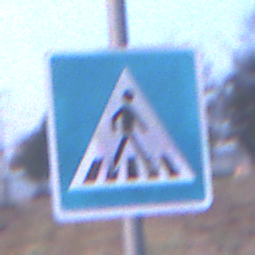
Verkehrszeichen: FussgaengerueberwegLinks
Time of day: SunriseSunset
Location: Outdoor (Nature)
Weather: Clear
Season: NotSpecified
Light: Natural